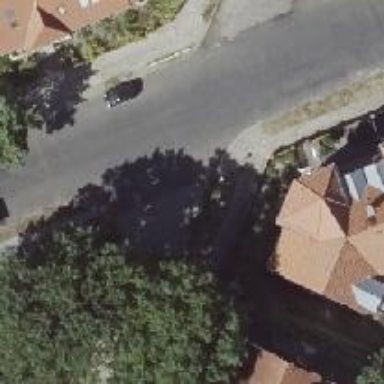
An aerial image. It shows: Residential road with separate sidewalk.